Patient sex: M
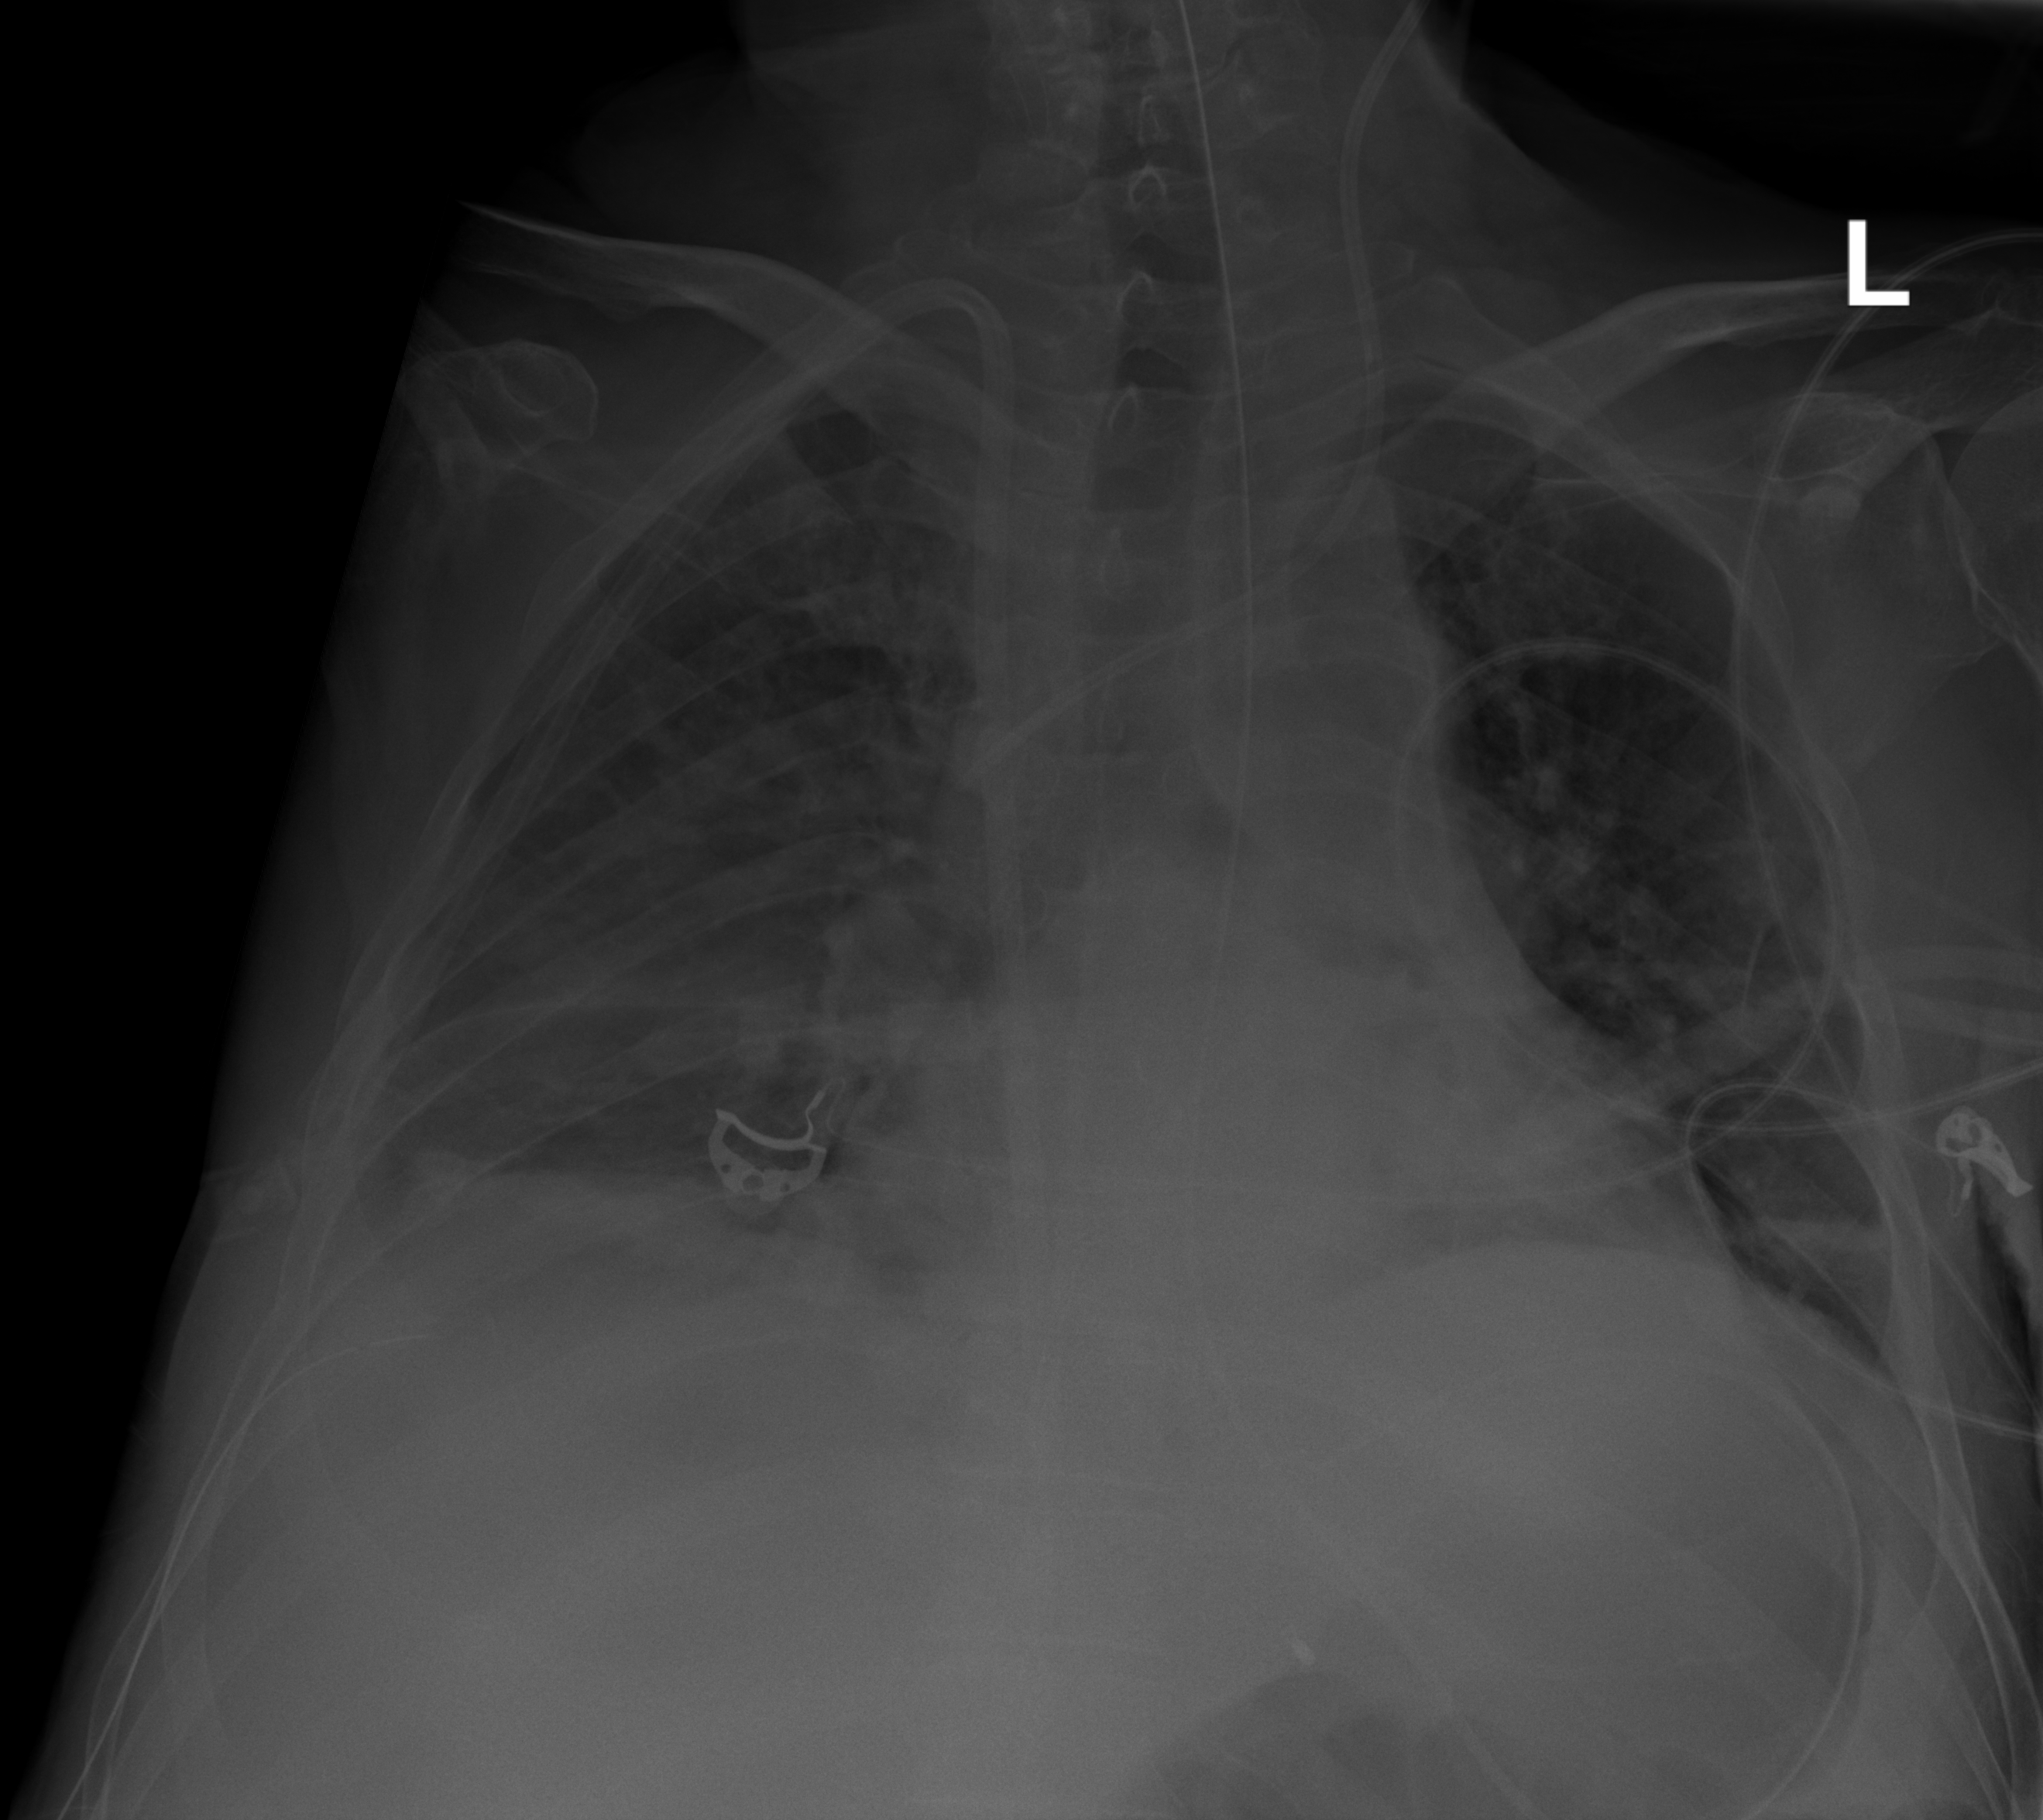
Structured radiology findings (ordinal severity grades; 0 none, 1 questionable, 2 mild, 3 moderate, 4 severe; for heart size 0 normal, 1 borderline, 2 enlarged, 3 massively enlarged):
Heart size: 0
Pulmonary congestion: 2
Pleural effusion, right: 2
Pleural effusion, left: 0
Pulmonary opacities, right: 2
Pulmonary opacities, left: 0
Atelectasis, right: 3
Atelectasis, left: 2